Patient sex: M
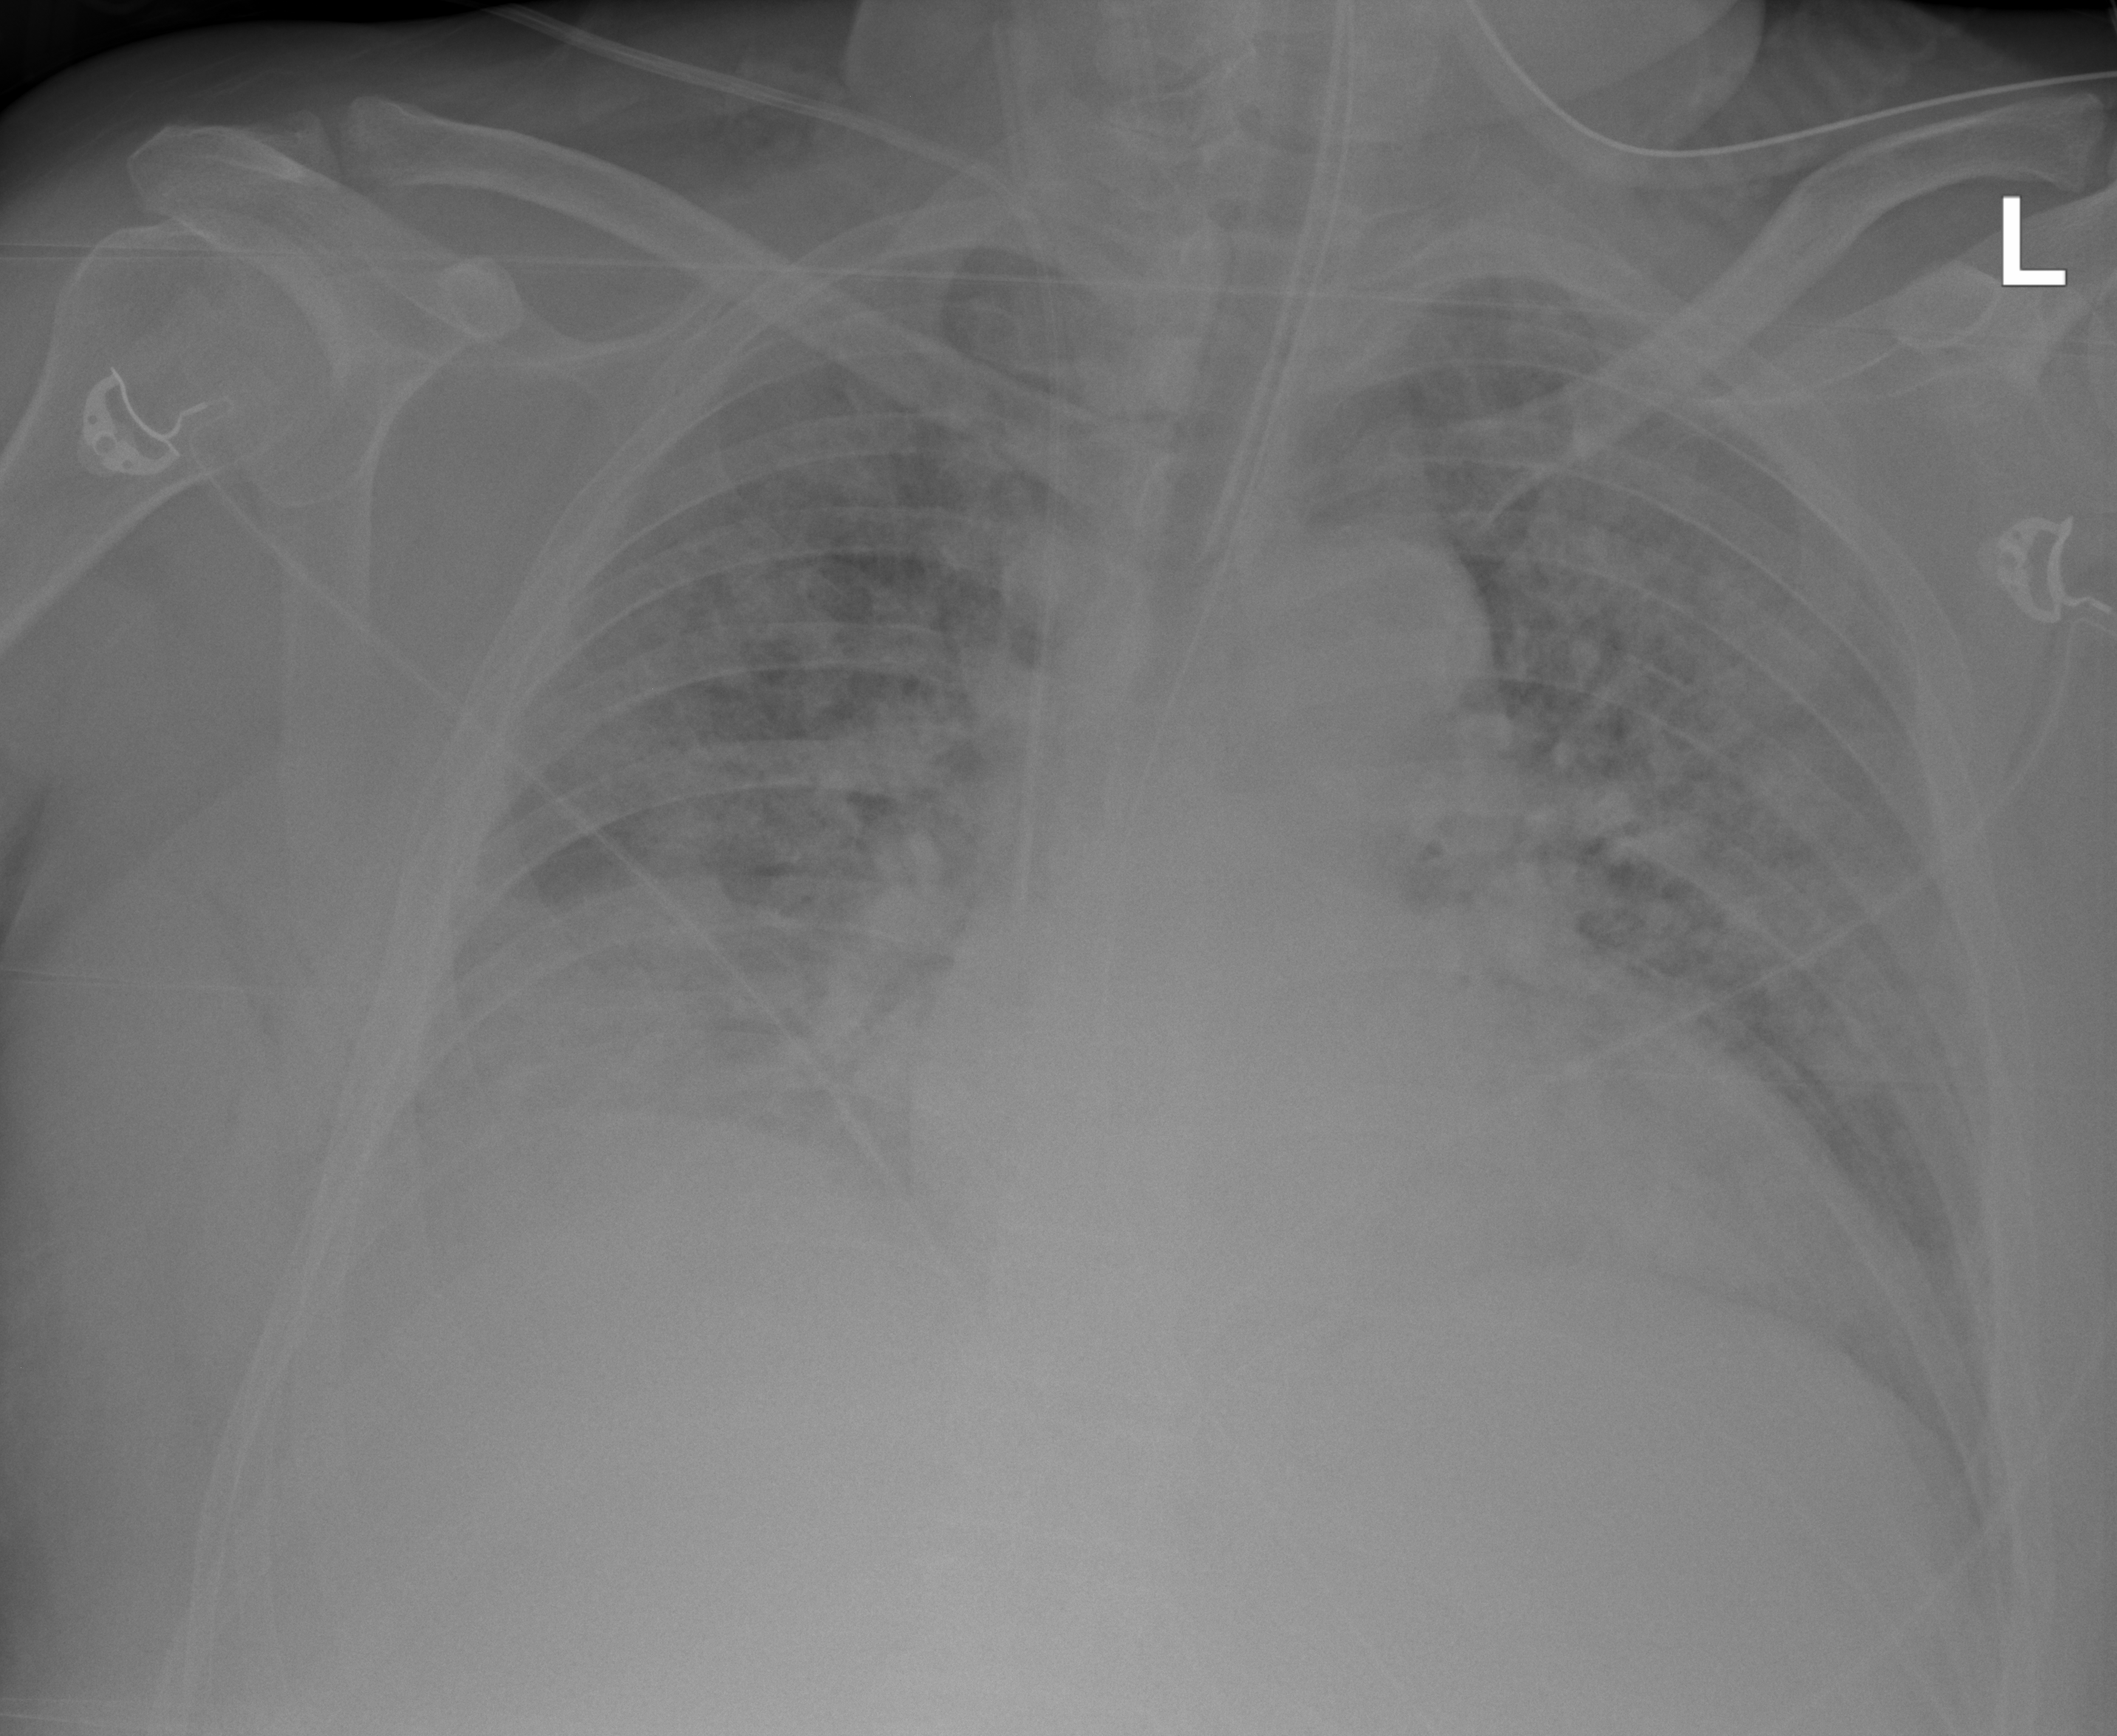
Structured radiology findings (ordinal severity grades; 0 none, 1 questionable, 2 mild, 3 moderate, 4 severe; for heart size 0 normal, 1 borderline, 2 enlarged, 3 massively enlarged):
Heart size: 2
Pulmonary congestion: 3
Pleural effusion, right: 2
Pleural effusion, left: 1
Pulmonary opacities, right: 3
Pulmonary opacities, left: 3
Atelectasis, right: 2
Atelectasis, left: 2